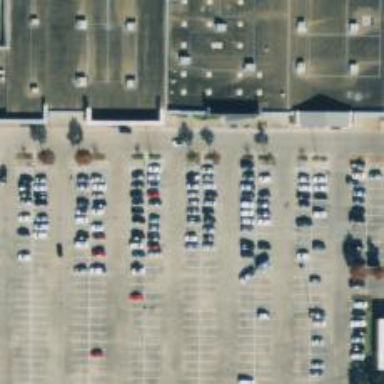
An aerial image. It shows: Parking space is available.